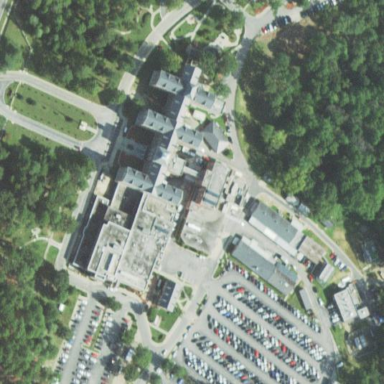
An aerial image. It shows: Healthcare facility identified as hospital.